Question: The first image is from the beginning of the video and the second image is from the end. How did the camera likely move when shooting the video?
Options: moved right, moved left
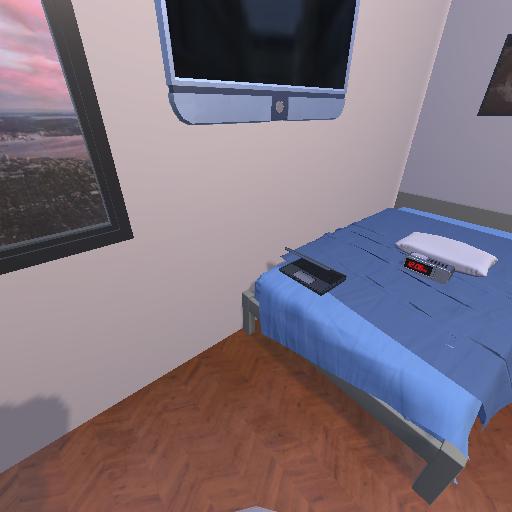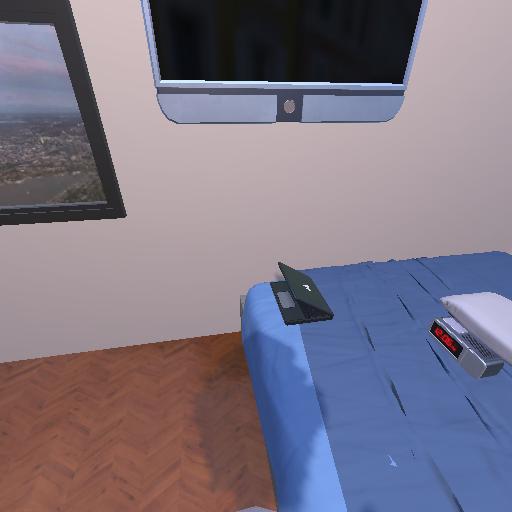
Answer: moved right